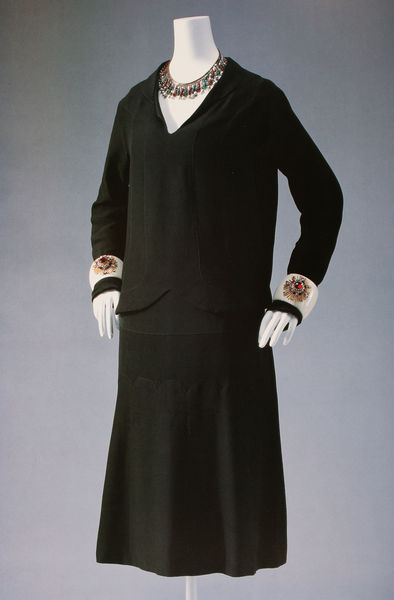
Titel: Kleid aus schwarzem Crêpe-Satin aus Seide
Künstler: Gabrielle Chanel
Standort: Kyoto (Japan)
Institution: Kyoto Costume Institute
Schlagwörter: weiß, ausschnitt, damen, grau, kleid, schmuck, schwarz, mode, rock, jacke, bluse, kleidung, lang, ärmel, hände, japan, kette, foto, ketten, manschette, manschetten, armband, armbänder, armreif, jakett, stange, stulpen, v ausschnitt, auschnitt, top, kleiderpuppe, zweiteiler, armreife